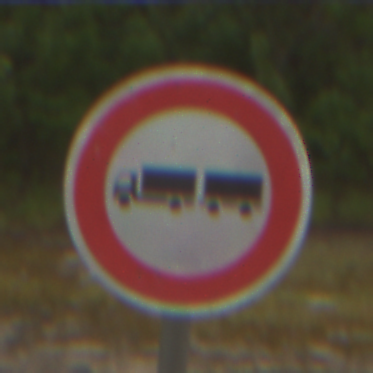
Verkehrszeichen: VerbotLastkraftwagenMitAnhaenger
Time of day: MorningAfternoon
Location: Outdoor (Nature)
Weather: Overcast
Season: NotSpecified
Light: Natural